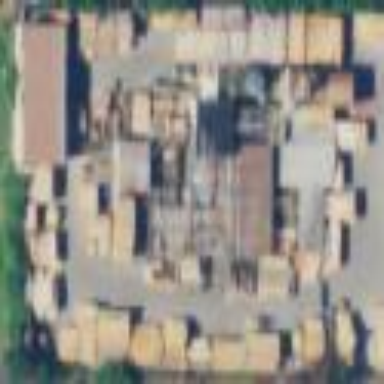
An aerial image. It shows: Industrial area dedicated to lumber production.